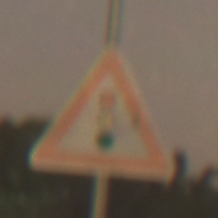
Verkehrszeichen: Lichtzeichenanlage
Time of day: Night
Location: Outdoor (Suburban)
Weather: Clear
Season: NotSpecified
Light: Artificial